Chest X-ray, PA view. Patient: 59 years old, sex F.
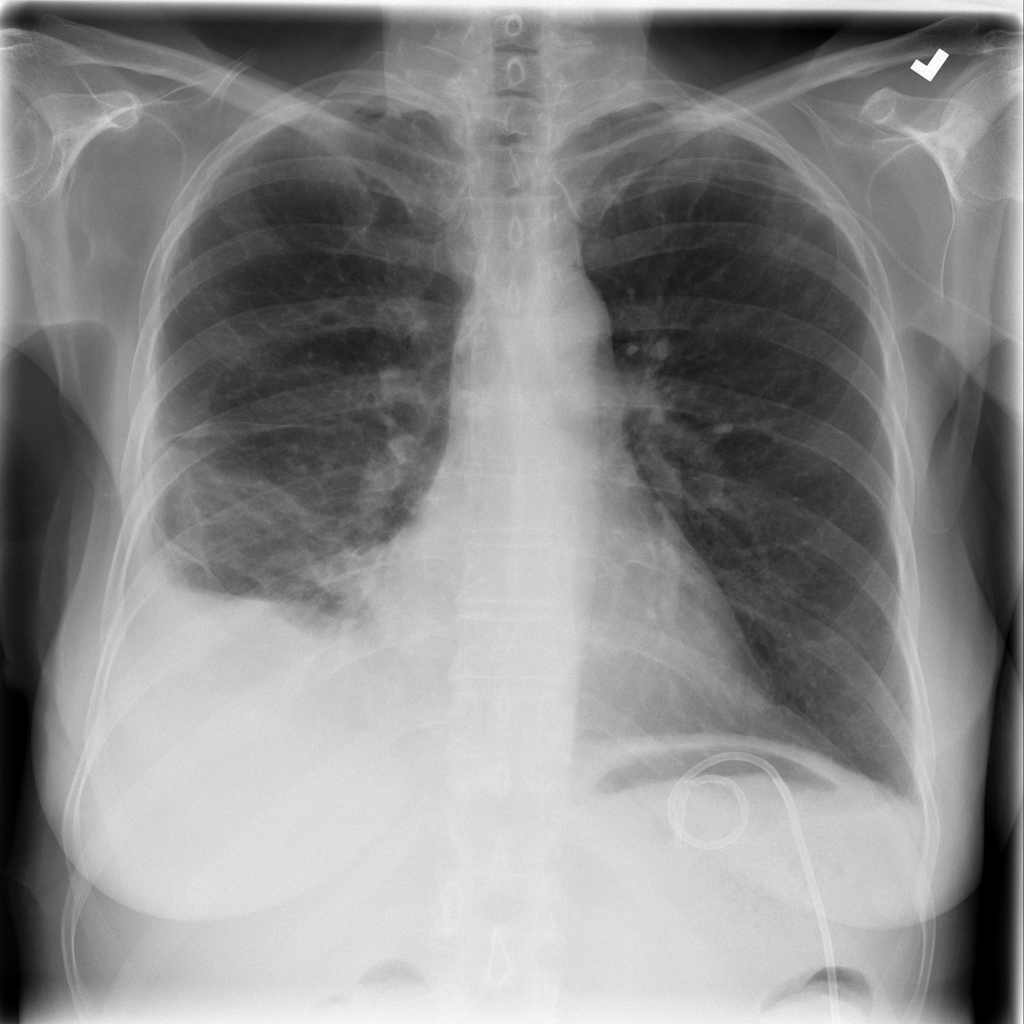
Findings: Atelectasis, Effusion, Infiltration